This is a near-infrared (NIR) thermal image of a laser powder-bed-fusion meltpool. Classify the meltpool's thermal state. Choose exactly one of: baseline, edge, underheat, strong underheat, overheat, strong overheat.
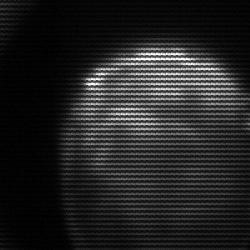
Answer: edge